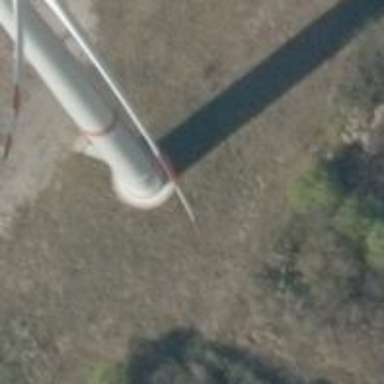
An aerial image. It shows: Wind power generator employing wind turbines.